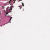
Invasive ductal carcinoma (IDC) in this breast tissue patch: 0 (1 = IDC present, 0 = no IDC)